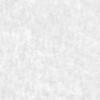
Label: no_change